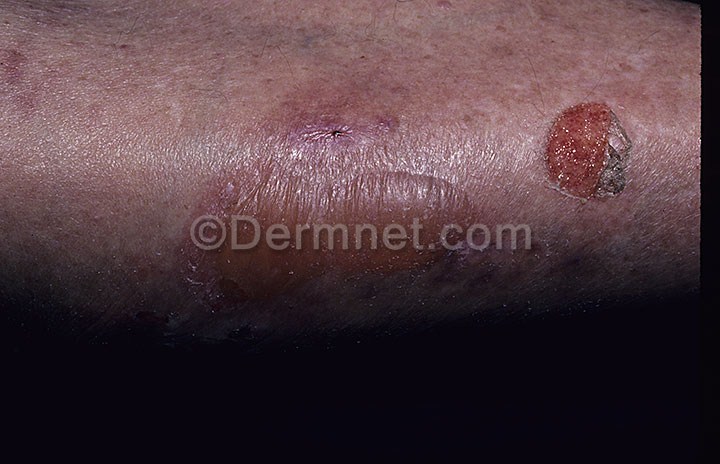
Disease: Bullous Disease Photos